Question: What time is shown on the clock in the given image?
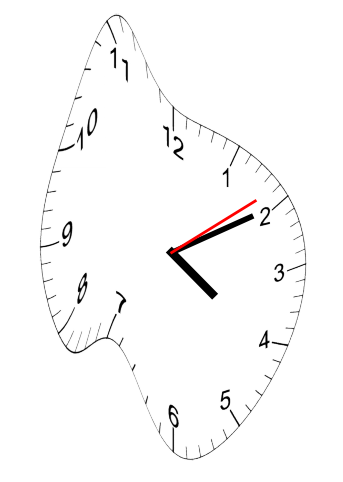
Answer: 04:10:09